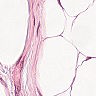
Metastatic tissue present: yes